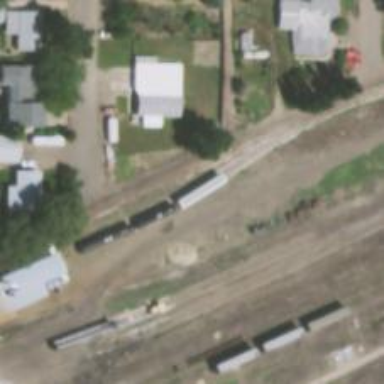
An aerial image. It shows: Railway spur service.